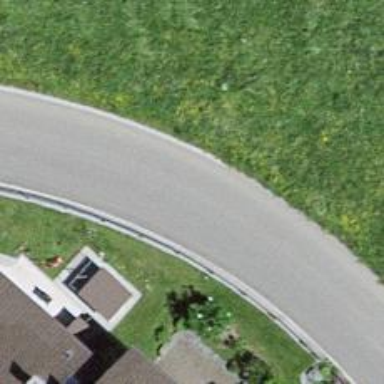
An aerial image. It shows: Tertiary road.